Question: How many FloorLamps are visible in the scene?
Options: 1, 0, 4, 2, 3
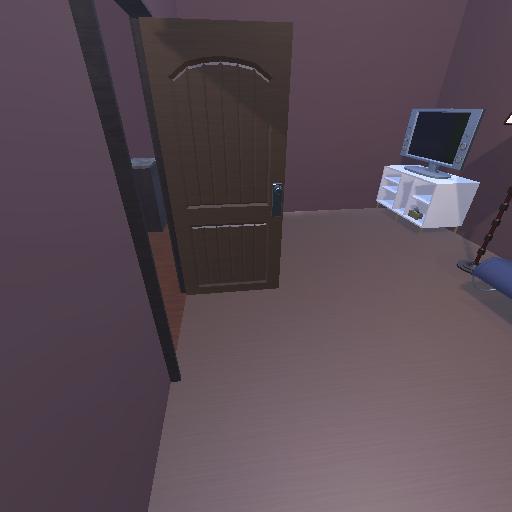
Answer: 1